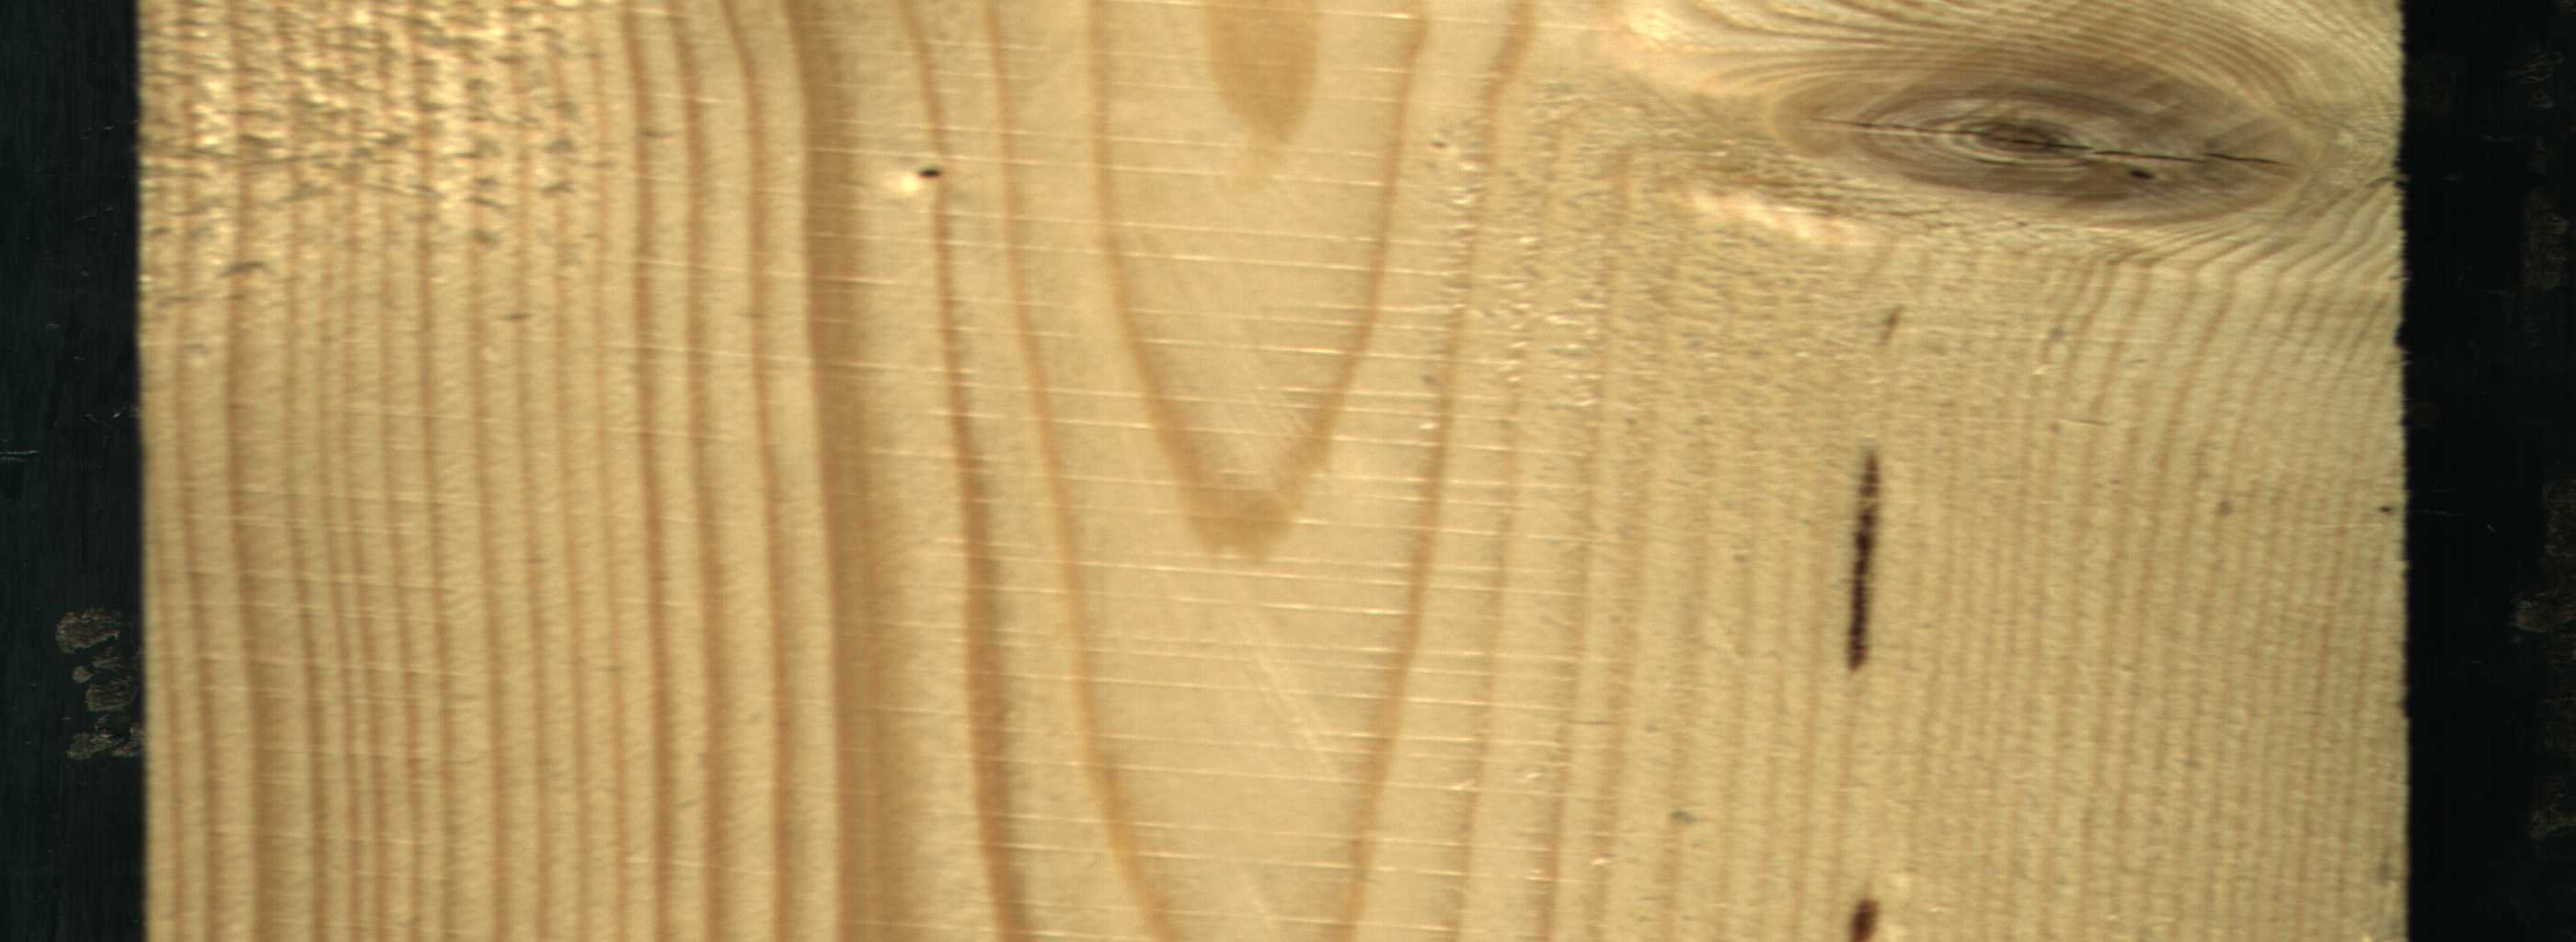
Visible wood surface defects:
resin
resin
knot_with_crack